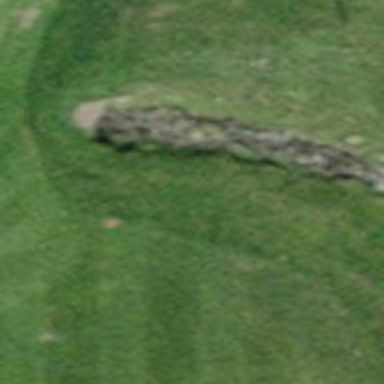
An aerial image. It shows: Penalty area on golf course.